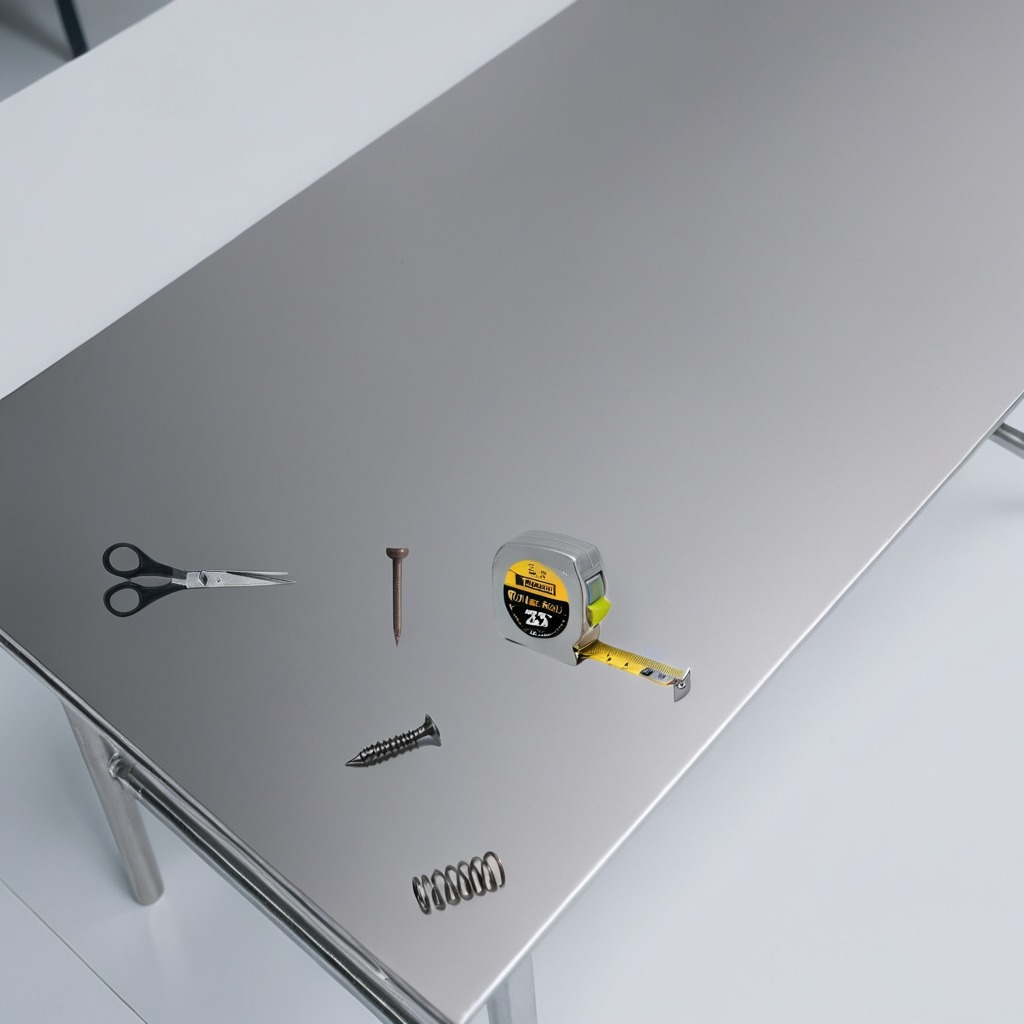
A measuring tape, a metal machine screw, an iron nail, a coiled metal spring, and a pair of scissors are lying on the stainless steel table.